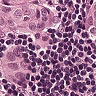
Metastatic tissue present: yes